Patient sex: M
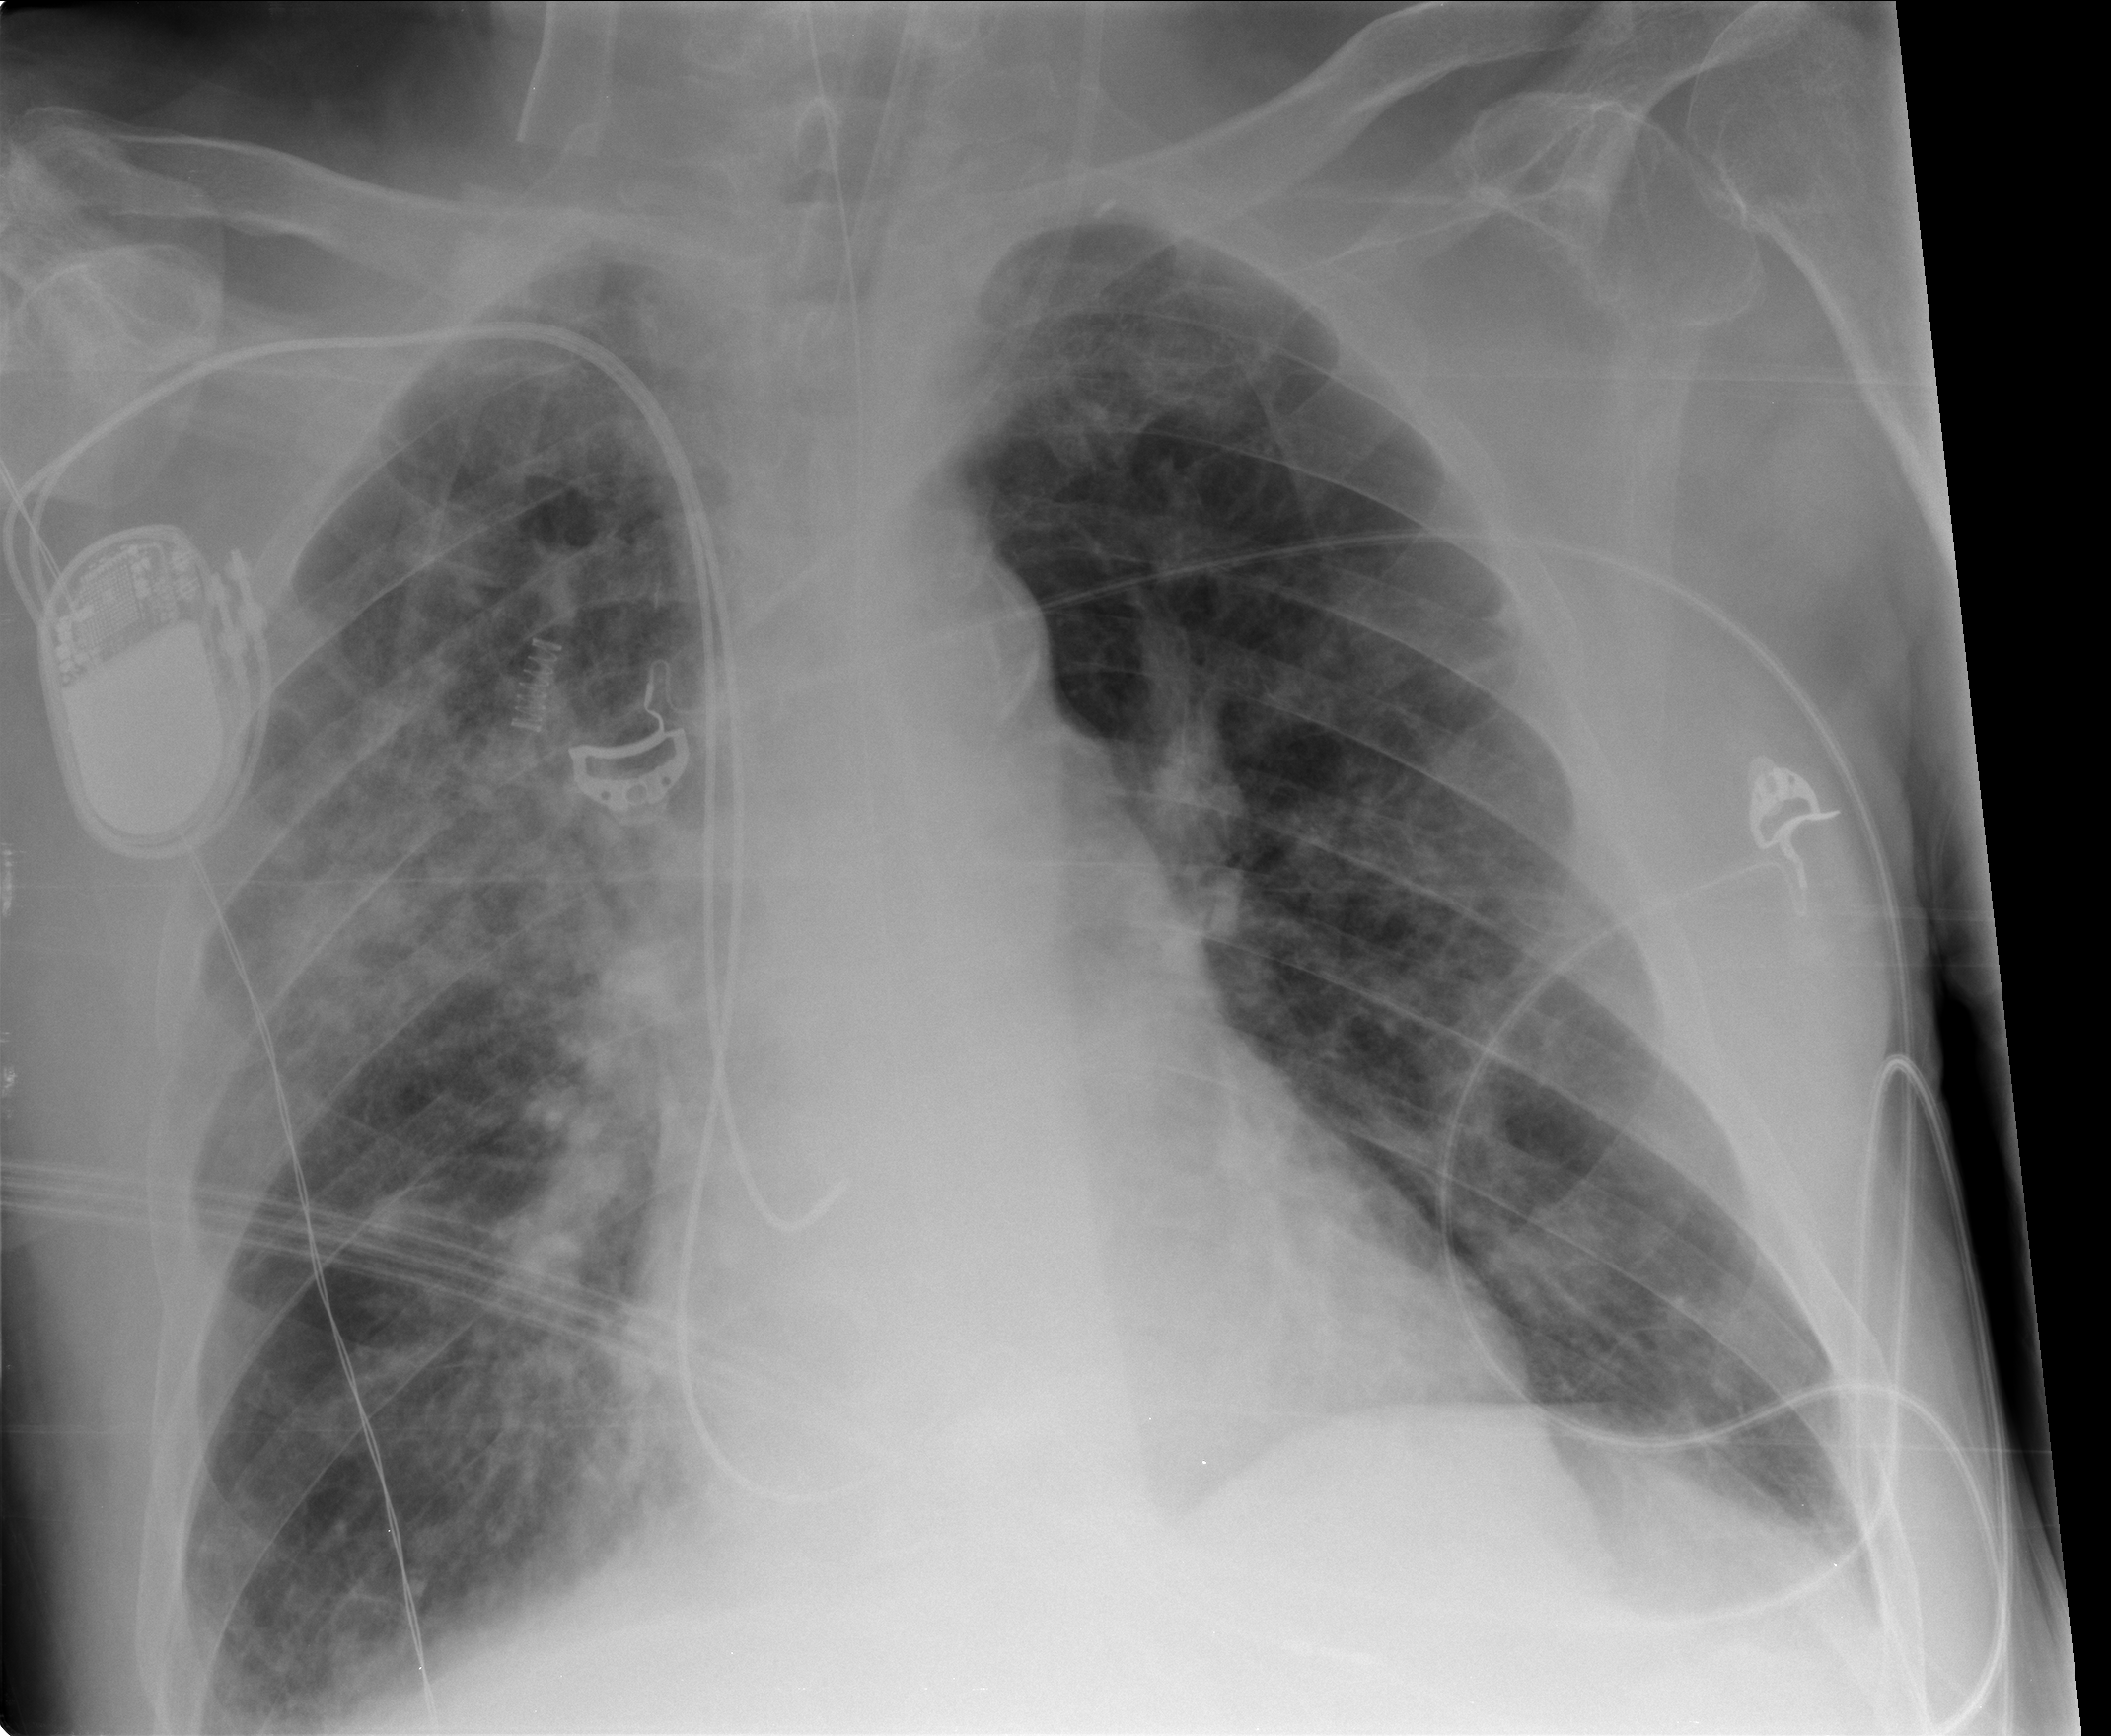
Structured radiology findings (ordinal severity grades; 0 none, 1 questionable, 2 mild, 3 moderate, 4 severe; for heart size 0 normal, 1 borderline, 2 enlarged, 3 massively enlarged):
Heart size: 2
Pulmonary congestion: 0
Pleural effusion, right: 0
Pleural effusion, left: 0
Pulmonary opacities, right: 3
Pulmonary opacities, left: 2
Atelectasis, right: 2
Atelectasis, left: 2